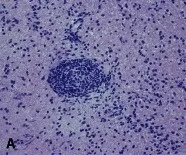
Figure 2. A: Obliterated vascular lumen by reactive endothelial cells and infiltration of mature lymphocytes.
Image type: pathology (h&e)